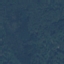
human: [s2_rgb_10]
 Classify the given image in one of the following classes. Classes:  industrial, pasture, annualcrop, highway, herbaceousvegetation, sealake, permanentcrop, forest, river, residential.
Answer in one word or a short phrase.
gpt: Forest